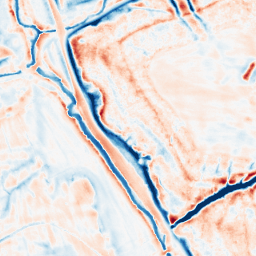
Category: edge_preserving
Decomposition family: bilateral
Decomposition parameters: d: 21
sigma_color: 100
sigma_space: 150
Upsampling method: bilinear
Upsampling parameters: scale: 8
Upsampling scale: 8